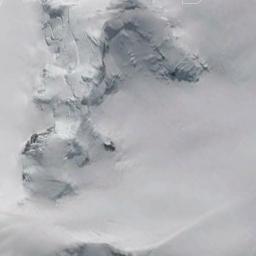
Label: snowberg